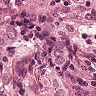
Metastatic tissue present: yes